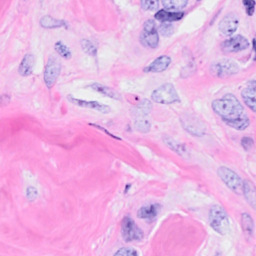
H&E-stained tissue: Breast